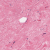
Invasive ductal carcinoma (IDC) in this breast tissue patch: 0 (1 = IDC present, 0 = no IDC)